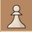
Piece: wP